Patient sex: F
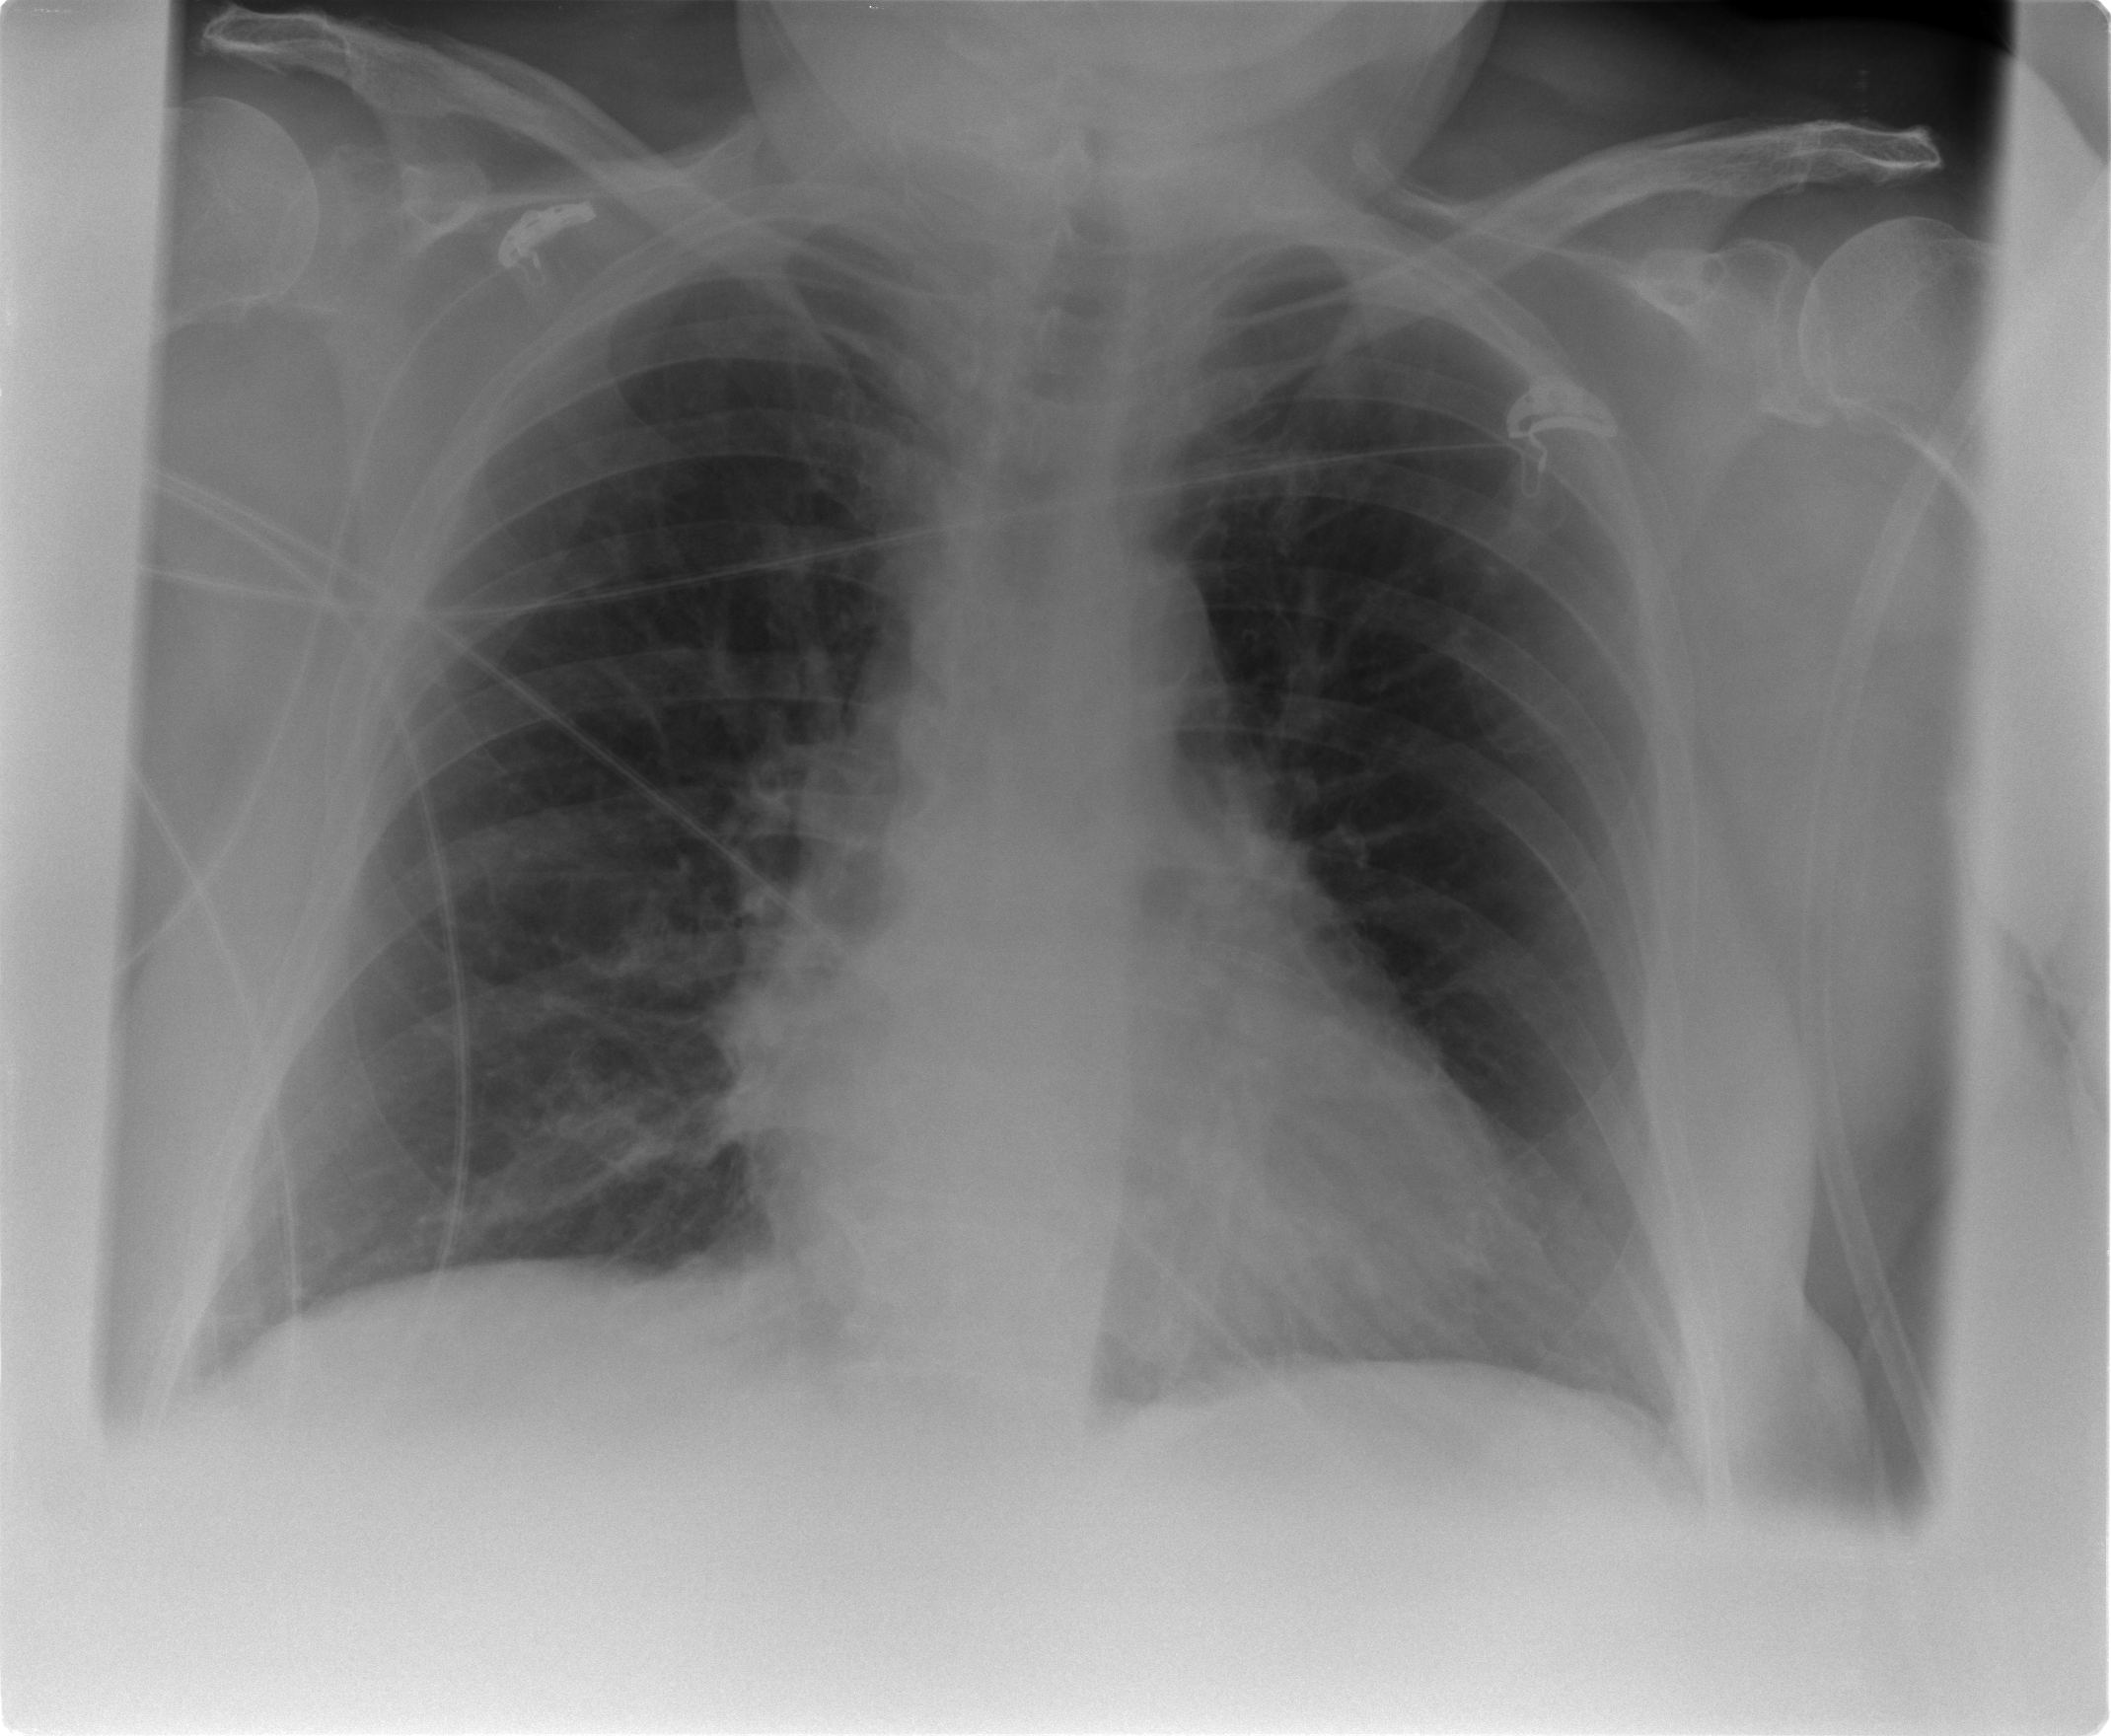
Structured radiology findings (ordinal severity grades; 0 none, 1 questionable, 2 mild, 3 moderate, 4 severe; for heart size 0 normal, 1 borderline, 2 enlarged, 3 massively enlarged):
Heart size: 0
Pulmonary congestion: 2
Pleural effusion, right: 0
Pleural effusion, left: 0
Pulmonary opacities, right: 0
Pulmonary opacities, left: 0
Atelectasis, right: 2
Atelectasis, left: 0